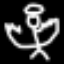
Label: angel